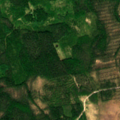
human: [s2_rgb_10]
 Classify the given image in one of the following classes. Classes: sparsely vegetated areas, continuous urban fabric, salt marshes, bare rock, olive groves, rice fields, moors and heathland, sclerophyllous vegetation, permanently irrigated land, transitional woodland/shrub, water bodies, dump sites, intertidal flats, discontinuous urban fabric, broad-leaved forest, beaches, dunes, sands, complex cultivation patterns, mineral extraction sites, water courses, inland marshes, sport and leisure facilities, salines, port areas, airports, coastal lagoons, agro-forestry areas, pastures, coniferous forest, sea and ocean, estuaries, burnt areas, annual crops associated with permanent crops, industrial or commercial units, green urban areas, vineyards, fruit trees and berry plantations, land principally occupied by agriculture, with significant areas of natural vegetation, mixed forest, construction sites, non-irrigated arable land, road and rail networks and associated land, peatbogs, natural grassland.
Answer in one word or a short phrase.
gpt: coniferous forest, mixed forest, transitional woodland/shrub